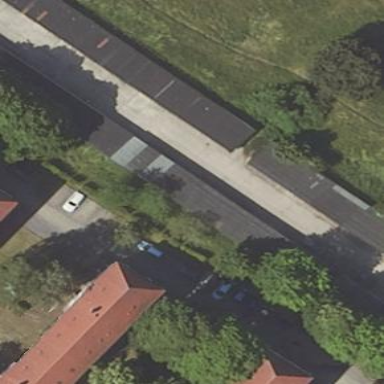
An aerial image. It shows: Area designated for garages.